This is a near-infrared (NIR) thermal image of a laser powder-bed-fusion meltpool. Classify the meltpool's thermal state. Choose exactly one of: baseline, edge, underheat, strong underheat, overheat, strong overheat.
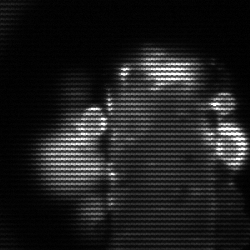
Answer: strong underheat